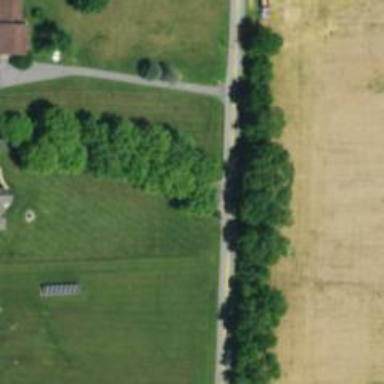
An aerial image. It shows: Driveway.